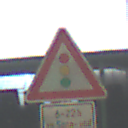
Verkehrszeichen: Lichtzeichenanlage
Zusatzzeichen unten: ZeitangabenMitBeschraenkungAufWochentage4
Umgebung: Roofed, Special
Tageszeit: MorningAfternoon
Wetter: NotSpecified
Licht: Artificial
Jahreszeit: NotSpecified
Kontrast: MediumContrast